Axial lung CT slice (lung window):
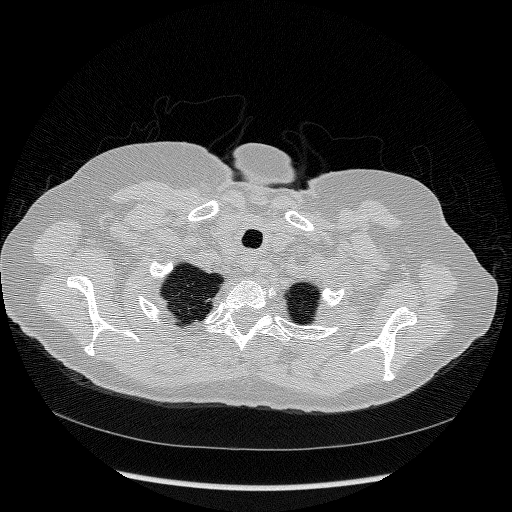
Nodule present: no